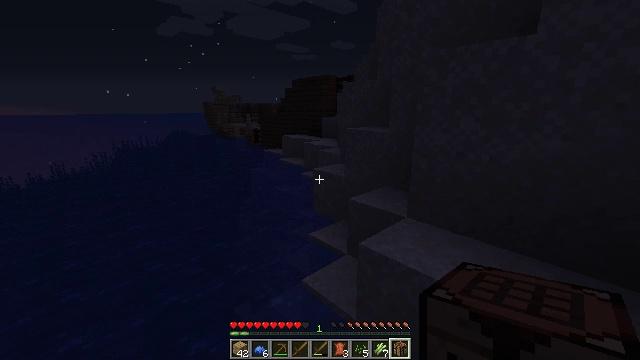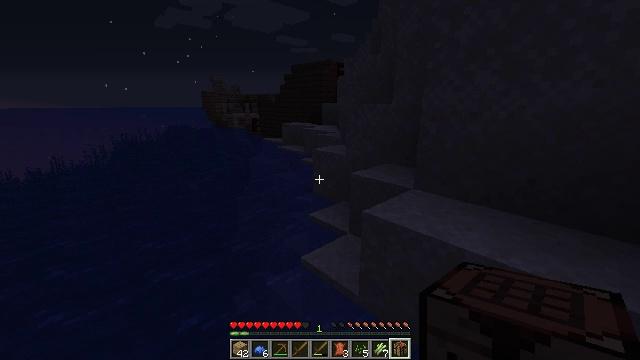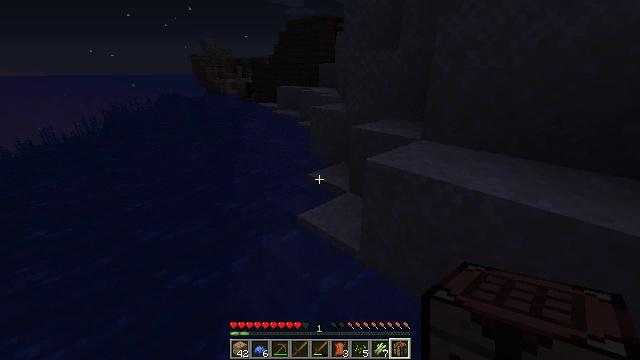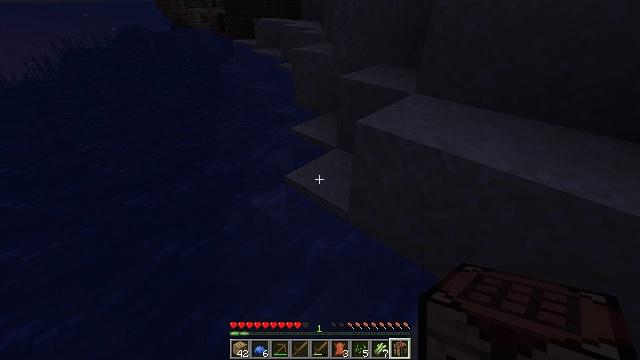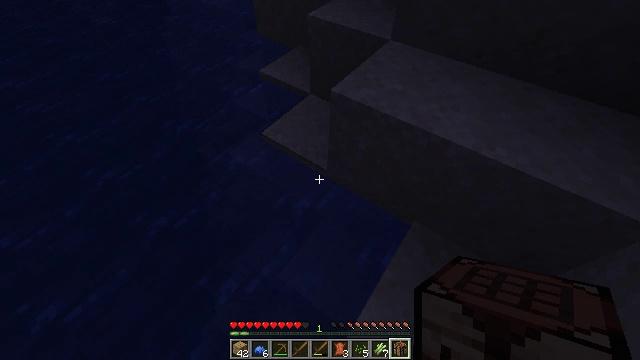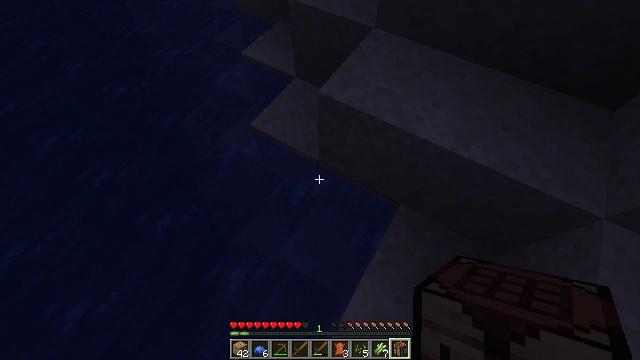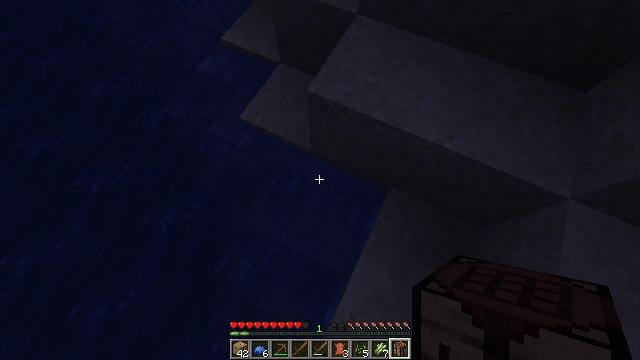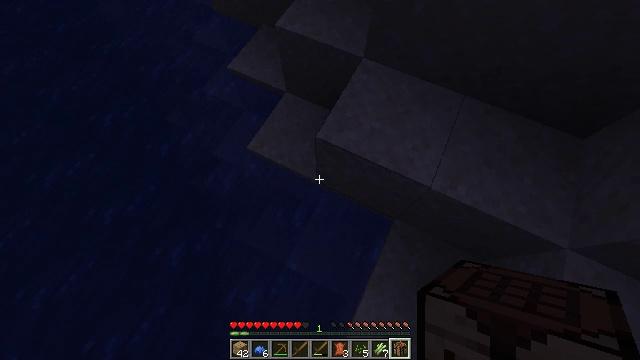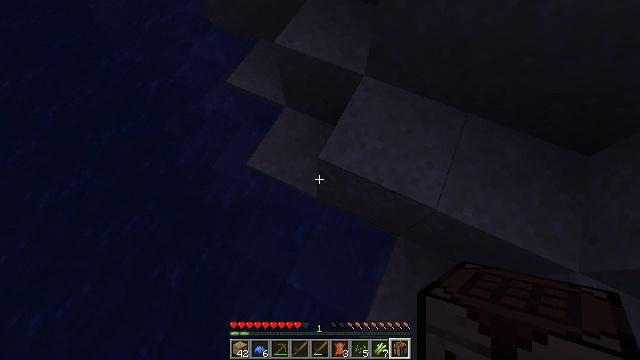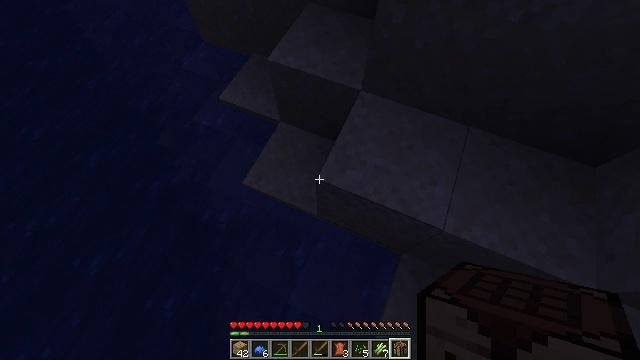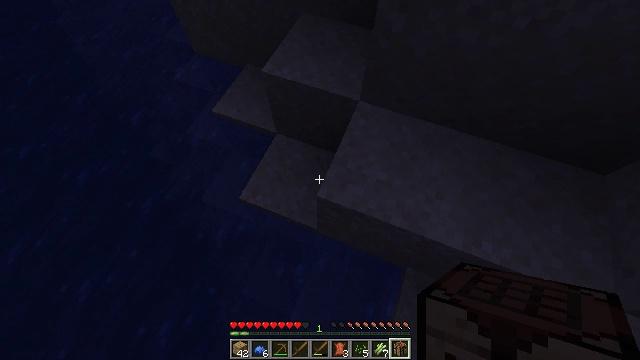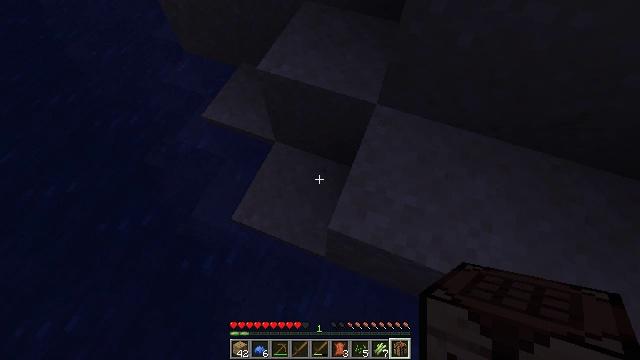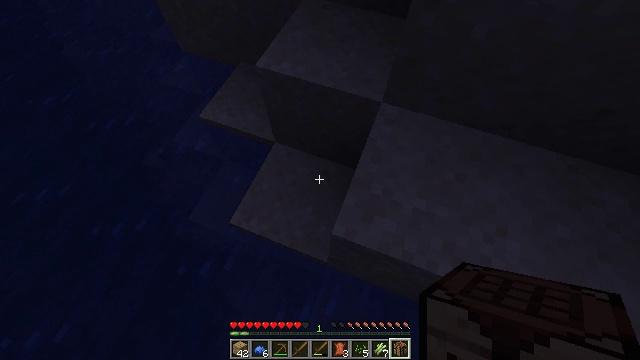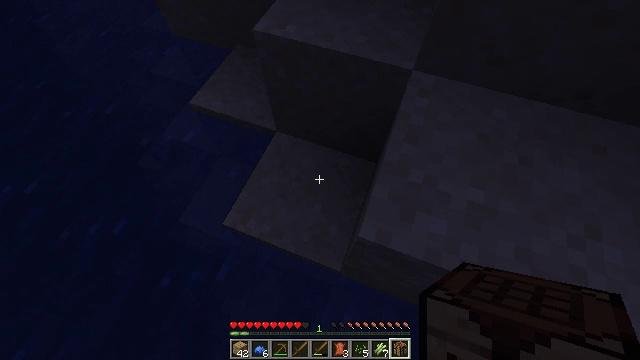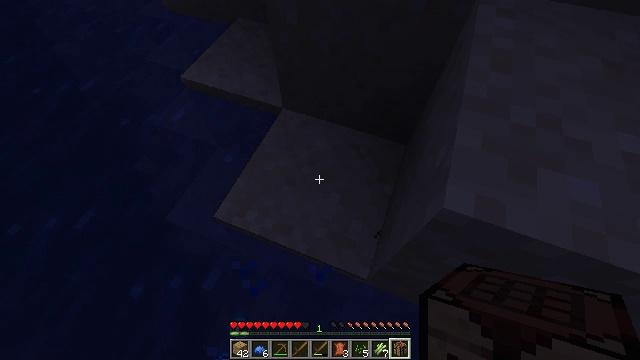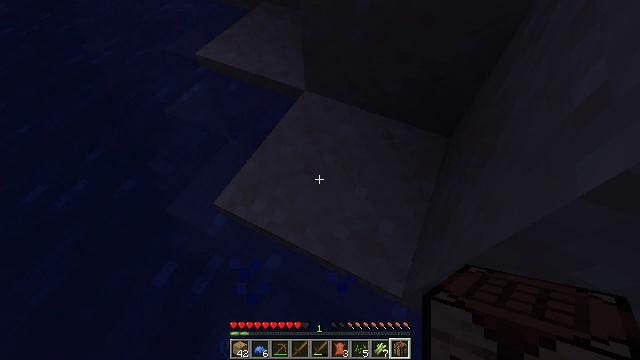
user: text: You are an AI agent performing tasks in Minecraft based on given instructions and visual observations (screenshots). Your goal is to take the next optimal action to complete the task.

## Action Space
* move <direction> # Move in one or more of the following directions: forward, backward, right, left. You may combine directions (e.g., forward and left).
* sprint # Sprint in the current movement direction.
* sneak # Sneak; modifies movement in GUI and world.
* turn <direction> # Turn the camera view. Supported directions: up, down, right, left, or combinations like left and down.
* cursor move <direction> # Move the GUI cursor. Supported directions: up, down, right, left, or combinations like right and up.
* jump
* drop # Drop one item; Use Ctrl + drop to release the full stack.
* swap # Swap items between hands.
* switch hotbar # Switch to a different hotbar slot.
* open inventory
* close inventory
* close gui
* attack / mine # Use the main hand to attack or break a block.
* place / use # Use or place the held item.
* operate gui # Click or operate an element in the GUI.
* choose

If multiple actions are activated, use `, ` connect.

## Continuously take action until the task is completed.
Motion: motion action
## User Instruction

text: Break the dark oak fence to pick it up.
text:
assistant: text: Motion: move forward, turn down, jump
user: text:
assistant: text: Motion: move forward, turn down, jump
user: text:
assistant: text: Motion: move forward, turn right and down, jump
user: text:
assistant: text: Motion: move forward, turn right and down, jump
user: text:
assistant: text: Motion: move forward, turn right and down, jump
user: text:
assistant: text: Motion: move forward, turn right and down, jump
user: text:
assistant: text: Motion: move forward, jump
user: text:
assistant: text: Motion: move forward, jump
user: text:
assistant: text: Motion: move forward, turn right and up, jump
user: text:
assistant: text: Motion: move forward, turn right and up, jump
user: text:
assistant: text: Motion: move forward, jump
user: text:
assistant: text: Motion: move forward, jump
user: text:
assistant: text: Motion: move forward
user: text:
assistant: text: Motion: move forward, turn up
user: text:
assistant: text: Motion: move forward, turn left and up
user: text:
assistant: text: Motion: move forward, turn left and up
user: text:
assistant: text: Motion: move forward, turn left and up, jump
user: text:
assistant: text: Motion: move forward, turn left and up, jump
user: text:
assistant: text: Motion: move forward, jump
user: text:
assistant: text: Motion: move forward, jump
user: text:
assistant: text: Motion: move forward, jump
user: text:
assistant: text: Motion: move forward, jump
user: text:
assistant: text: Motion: move forward, jump
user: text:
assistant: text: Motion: move forward, turn right and up, jump
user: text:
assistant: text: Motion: move forward, turn right and up, jump
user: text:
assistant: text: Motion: move forward, turn right and up, jump
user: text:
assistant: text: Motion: move forward, turn right and up, jump
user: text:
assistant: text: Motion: move forward, turn right and up, jump
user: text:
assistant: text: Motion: move forward, turn right and up, jump
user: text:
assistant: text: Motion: move forward, turn right and up, jump